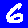
Digit: 6